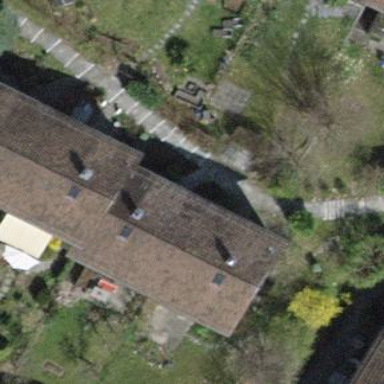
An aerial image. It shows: Semi-detached house with gabled roof.